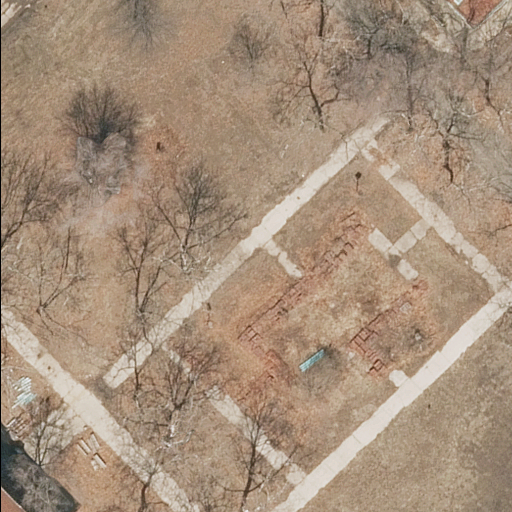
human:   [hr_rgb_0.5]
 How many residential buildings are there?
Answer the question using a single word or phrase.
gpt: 1

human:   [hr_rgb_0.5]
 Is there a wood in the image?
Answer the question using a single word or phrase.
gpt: yes

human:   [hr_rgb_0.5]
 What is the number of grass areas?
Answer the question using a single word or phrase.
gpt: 2

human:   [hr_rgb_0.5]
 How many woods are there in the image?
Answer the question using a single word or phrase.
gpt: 2

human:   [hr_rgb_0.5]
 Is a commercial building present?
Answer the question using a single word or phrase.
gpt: no

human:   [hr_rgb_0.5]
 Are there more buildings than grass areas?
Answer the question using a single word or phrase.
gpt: no

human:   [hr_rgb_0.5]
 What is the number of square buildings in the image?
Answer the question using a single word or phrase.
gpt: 0

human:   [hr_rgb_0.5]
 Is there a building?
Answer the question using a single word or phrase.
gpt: yes

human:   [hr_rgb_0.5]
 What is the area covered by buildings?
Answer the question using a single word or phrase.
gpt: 1697m2

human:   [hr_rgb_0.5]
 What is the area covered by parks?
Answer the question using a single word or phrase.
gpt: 10603m2

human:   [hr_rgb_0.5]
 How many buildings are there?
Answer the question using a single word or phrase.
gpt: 2

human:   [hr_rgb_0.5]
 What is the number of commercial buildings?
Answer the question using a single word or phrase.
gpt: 0

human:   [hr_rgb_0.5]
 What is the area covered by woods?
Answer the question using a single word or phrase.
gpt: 710m2

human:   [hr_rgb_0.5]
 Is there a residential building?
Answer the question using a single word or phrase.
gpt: yes

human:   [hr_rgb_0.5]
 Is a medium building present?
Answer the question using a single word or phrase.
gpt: no

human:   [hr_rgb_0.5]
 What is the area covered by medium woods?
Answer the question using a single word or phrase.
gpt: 0m2

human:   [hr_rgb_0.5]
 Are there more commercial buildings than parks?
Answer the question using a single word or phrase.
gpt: no

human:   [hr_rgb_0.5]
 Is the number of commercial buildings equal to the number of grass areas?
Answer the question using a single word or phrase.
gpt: no

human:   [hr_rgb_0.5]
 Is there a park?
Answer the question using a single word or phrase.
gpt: yes

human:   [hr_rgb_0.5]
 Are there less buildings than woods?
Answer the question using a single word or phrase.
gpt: no

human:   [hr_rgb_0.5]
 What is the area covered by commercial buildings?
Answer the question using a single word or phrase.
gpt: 0m2

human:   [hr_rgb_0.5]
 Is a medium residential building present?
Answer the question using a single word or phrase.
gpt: no

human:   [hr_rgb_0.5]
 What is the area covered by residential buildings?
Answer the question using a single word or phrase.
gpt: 49m2

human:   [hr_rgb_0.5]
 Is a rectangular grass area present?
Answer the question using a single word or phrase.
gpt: yes

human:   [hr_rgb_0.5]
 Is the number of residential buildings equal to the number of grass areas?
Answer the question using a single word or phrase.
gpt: no

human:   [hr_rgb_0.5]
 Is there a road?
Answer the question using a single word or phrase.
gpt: no

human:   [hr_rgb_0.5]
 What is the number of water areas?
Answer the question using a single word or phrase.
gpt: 0

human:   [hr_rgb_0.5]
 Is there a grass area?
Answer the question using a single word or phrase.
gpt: yes

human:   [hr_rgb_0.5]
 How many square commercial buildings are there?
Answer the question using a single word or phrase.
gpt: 0

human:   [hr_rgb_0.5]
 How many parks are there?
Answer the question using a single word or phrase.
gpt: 1

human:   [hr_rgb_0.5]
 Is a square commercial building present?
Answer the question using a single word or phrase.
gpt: no

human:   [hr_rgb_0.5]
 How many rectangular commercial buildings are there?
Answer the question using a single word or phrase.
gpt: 0

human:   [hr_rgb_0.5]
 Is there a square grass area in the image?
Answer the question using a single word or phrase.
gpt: no

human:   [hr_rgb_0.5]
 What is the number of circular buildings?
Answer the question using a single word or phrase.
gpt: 0

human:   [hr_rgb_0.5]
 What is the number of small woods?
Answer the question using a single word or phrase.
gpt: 1

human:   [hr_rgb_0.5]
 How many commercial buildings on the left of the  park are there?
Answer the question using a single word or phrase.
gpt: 0

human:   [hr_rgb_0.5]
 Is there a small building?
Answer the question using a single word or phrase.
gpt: yes

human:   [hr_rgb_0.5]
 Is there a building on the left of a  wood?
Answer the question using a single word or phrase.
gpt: no

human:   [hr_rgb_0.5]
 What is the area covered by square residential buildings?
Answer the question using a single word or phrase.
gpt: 0m2

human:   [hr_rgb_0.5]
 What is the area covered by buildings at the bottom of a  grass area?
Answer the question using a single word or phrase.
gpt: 49m2

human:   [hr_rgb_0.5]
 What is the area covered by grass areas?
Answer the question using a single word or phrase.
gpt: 6186m2

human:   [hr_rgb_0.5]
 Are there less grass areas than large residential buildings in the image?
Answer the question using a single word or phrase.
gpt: no

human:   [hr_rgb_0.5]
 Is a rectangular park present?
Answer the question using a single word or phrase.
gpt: yes

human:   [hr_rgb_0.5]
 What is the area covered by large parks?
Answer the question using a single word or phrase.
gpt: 10603m2

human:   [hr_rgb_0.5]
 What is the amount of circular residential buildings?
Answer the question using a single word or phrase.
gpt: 0

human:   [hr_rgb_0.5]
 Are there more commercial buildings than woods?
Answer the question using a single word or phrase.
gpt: no

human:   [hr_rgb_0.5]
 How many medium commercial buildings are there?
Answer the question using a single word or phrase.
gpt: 0

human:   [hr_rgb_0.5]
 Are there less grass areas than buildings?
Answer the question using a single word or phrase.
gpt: no

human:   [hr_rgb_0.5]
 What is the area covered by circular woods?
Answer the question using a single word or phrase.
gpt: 0m2

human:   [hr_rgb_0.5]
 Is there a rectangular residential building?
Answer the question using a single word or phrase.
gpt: no

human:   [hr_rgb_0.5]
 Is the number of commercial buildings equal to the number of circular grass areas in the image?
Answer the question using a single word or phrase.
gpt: yes

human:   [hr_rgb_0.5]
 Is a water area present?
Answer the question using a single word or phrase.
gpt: no

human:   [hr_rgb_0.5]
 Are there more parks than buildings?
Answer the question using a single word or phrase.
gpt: no

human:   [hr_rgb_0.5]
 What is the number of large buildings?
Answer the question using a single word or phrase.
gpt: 1

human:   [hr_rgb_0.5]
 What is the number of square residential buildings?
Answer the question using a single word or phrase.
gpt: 0

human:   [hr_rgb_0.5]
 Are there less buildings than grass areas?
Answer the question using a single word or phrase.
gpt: no

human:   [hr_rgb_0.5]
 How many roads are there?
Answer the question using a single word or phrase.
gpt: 0

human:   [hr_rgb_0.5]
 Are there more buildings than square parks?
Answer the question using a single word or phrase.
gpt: yes

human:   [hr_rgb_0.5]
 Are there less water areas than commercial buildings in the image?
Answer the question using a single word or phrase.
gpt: no

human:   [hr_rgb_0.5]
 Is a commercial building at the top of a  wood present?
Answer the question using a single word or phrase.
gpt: no

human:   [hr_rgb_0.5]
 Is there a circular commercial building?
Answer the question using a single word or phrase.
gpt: no

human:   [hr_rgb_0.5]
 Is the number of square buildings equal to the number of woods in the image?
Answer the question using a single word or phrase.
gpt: no

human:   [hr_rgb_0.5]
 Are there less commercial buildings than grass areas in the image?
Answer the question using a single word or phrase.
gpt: yes

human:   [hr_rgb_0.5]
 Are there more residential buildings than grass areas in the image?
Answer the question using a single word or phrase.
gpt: no